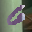
Label: 6